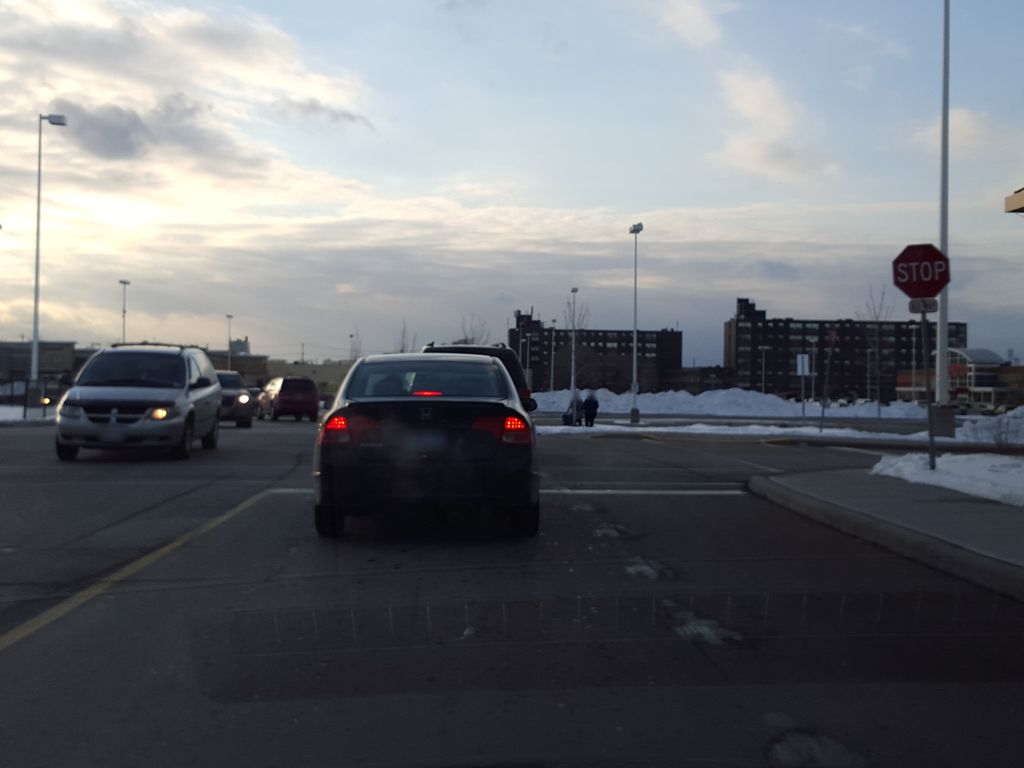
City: hamilton